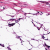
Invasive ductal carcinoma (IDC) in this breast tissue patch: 0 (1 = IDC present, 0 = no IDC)